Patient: sex M, age 51
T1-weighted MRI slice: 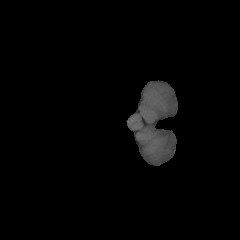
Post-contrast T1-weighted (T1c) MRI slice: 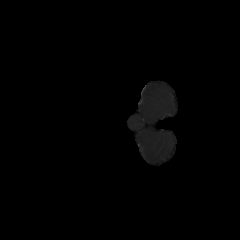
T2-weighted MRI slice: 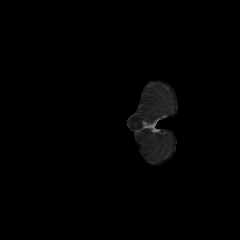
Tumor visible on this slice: no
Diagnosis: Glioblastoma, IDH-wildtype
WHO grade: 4